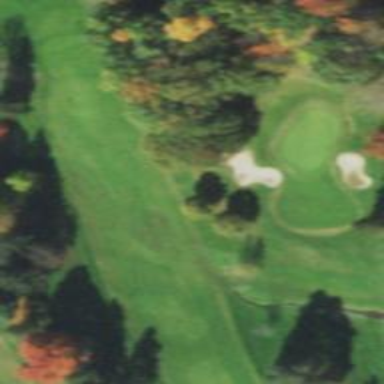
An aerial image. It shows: View of golf hole.